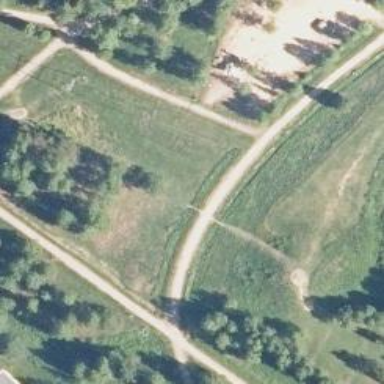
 perfect for leisurely sports activities."